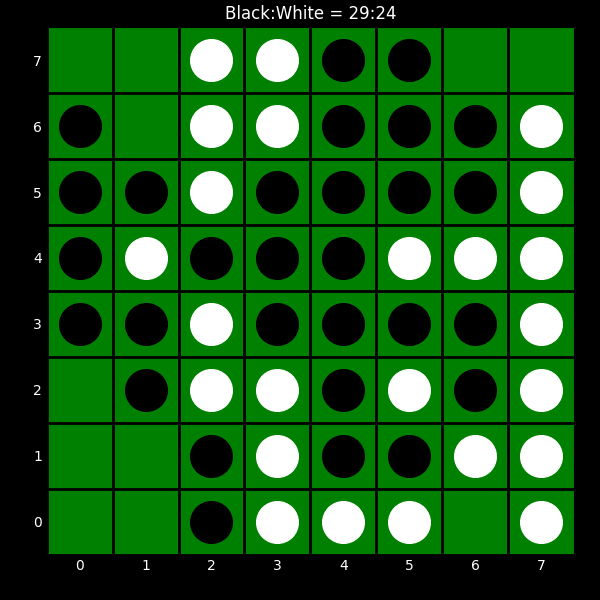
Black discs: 29
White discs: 24